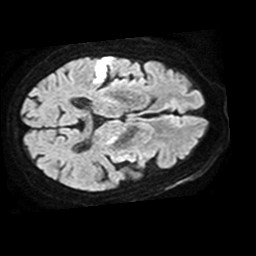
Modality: TRACE
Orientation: axial
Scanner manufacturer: philips
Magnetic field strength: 1.5 T
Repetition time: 3.684 s
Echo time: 0.09411 s